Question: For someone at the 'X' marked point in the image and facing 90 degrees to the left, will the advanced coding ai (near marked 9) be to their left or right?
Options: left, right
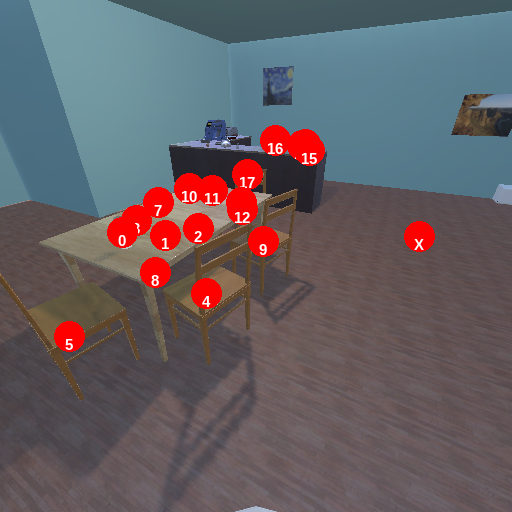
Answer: left